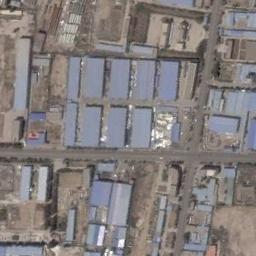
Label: industrial_area